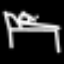
Label: bed